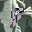
Label: 9